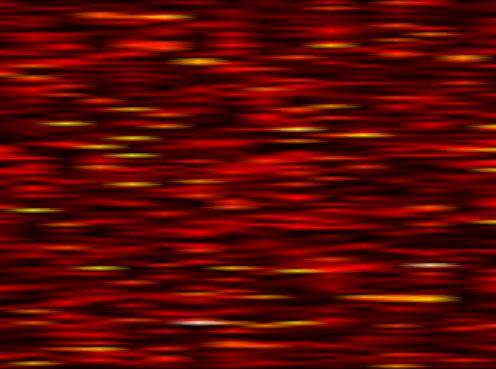
Label: OFDM